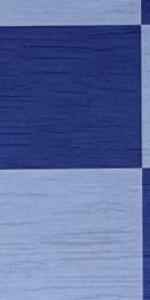
Label: Empty